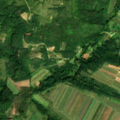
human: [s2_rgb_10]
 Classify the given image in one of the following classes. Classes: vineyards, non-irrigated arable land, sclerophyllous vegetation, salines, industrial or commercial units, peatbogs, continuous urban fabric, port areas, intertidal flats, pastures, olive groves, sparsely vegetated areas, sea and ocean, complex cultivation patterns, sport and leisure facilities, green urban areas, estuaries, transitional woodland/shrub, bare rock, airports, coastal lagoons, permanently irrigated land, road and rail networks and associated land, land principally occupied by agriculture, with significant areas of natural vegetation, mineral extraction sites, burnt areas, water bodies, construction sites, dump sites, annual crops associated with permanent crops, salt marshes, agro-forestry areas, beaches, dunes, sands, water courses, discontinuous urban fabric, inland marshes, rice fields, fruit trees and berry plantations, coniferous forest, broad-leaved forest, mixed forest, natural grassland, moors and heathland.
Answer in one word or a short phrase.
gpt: non-irrigated arable land, land principally occupied by agriculture, with significant areas of natural vegetation, broad-leaved forest